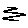
Label: zigzag